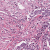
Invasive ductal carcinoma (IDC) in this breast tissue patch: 1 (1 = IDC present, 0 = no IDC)